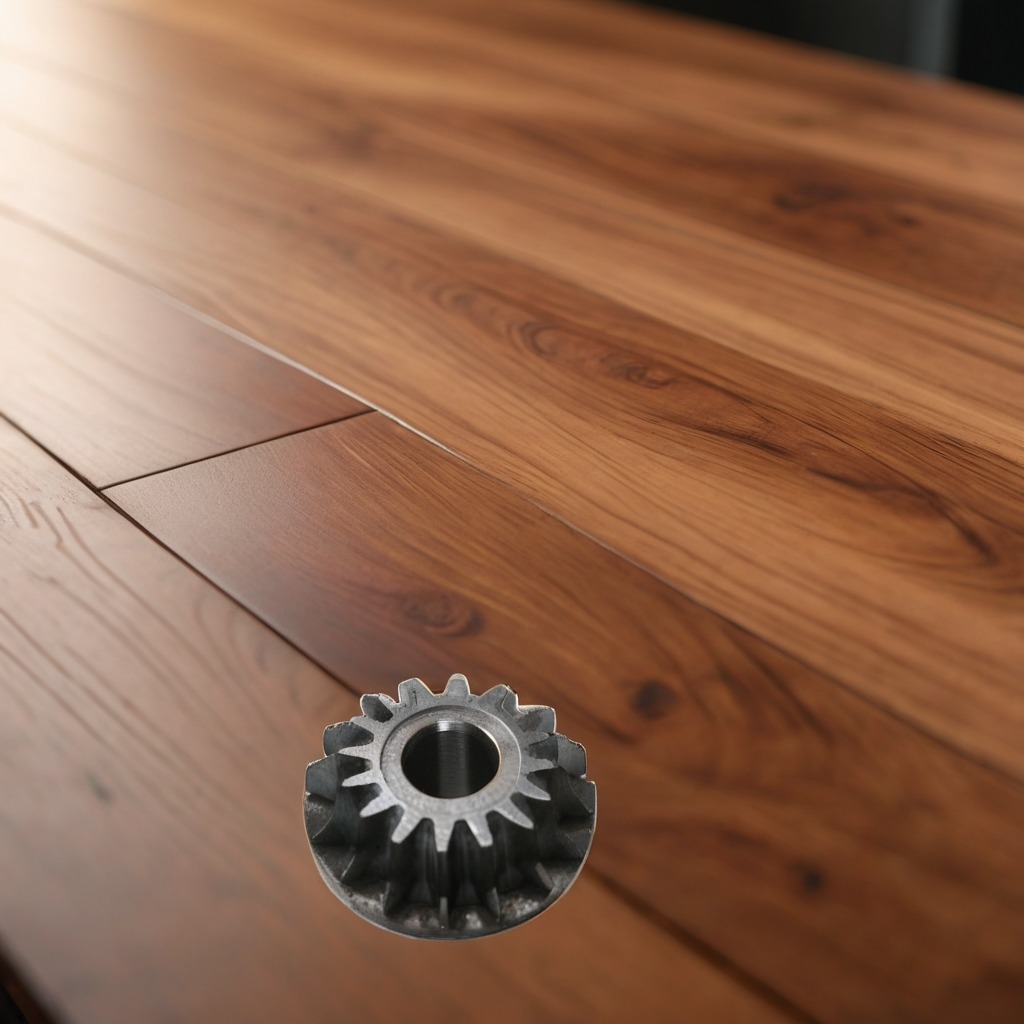
A steel gear with teeth is lying on a wooden table.